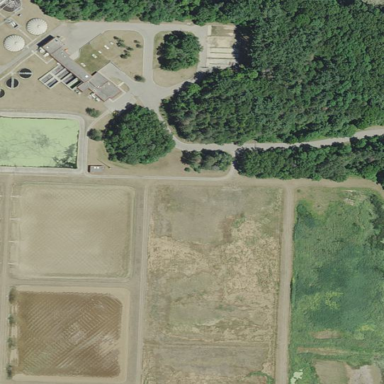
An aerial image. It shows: View of wastewater plant.